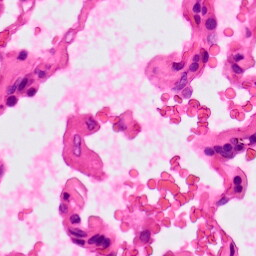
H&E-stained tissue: Lung